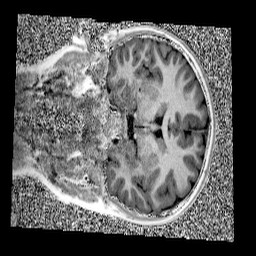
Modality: UNIT1
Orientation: coronal
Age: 10
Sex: male
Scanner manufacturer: siemens
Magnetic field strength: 3 T
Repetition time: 4 s
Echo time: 0.00299 s